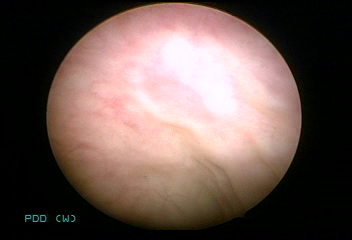
Modality: WLC
Class: Normal mucosa
Bladder cancer association: No